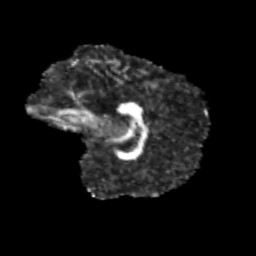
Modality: FA
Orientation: sagittal
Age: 11
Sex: male
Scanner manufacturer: siemens
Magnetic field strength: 3 T
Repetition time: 3.8 s
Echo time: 0.07 s